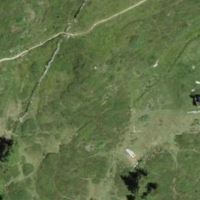
EUNIS habitat code: 26
Species observed at this site:
Campanula barbata